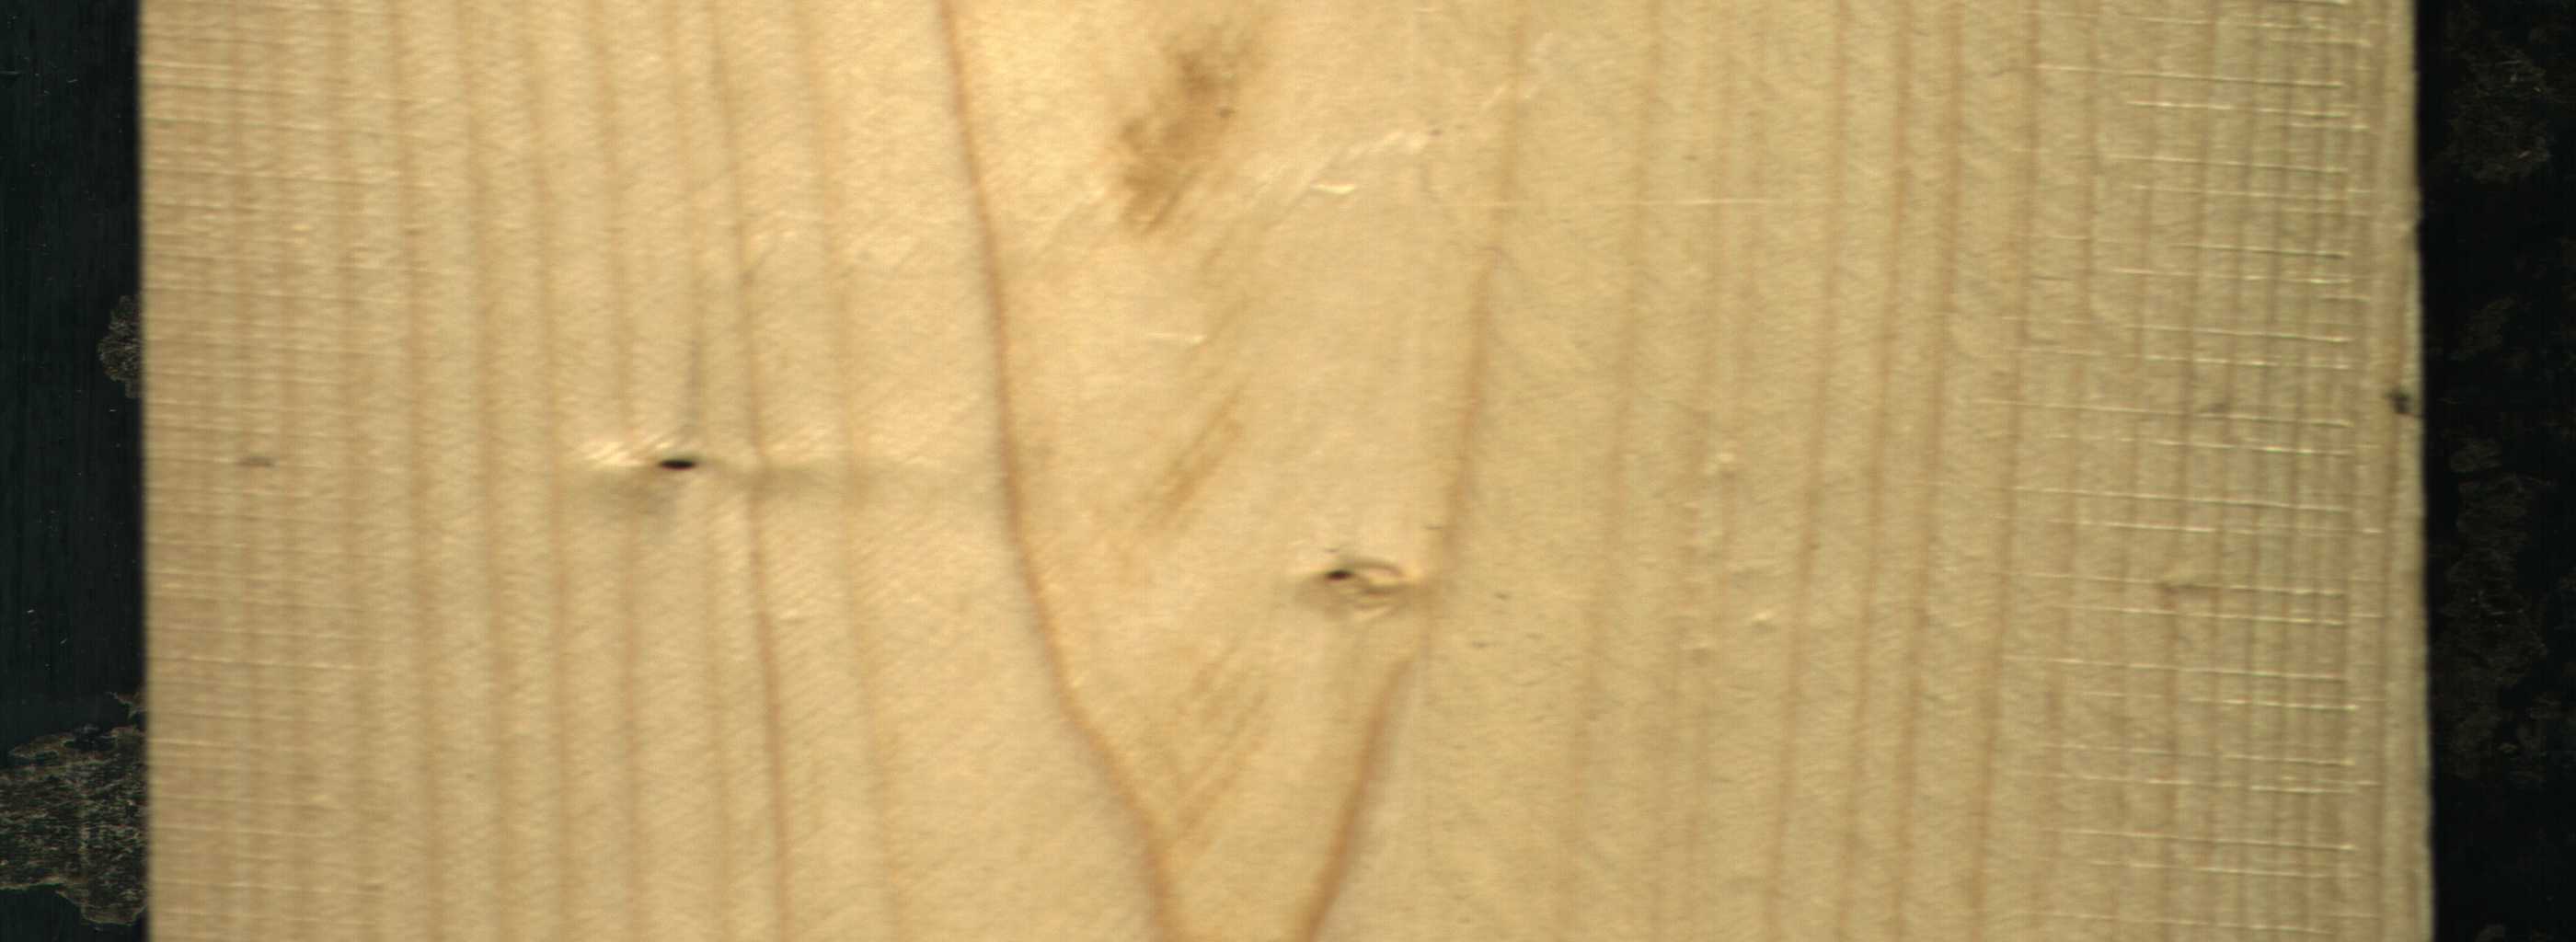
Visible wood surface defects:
Dead_Knot
Dead_Knot